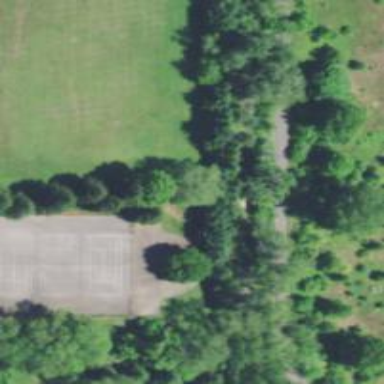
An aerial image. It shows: Disc golf tee area.